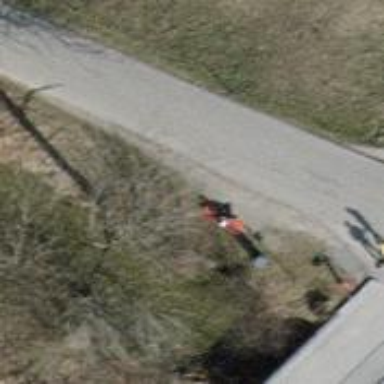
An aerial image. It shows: Red bench.